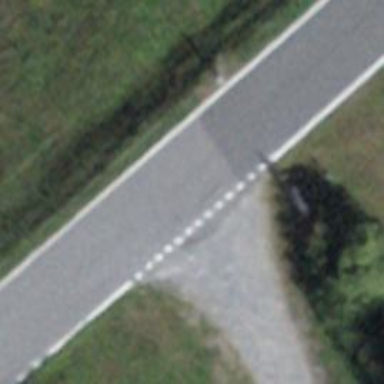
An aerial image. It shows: Lift gate barrier.